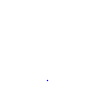
Particle: proton